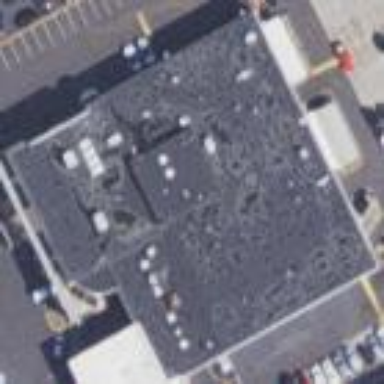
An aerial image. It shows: Commercial building with car shop.